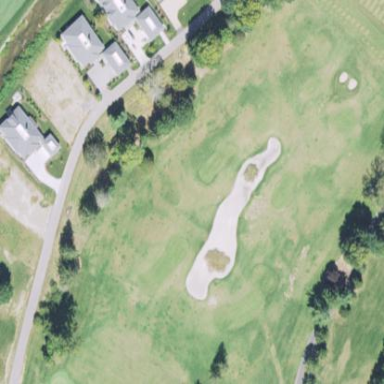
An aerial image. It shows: Driving range for golf on grass.